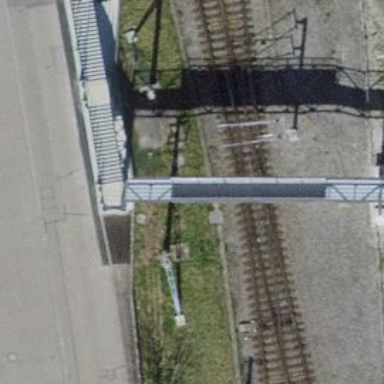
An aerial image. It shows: Railway switch.